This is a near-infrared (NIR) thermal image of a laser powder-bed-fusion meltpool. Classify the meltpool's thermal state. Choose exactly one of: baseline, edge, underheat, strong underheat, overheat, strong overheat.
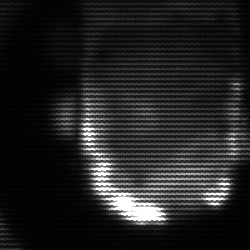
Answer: baseline